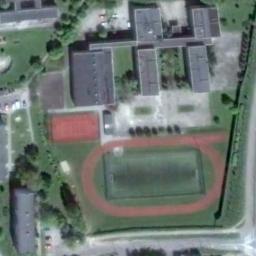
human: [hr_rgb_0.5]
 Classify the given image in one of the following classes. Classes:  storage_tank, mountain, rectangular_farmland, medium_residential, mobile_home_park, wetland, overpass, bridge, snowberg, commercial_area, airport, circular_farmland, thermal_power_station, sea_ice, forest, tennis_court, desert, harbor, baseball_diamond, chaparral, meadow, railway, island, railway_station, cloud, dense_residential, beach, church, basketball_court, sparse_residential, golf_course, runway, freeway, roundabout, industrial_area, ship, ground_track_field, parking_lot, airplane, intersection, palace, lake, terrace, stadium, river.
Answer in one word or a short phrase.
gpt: ground_track_field